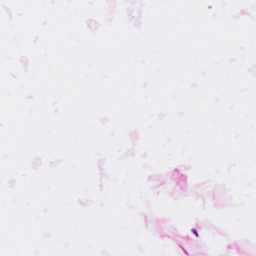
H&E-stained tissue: Breast